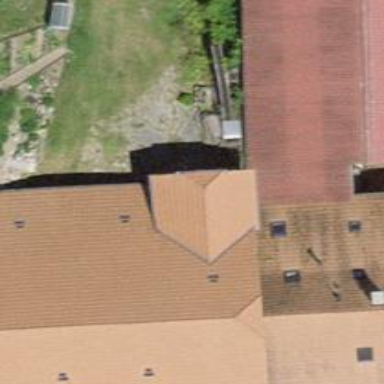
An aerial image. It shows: Farm building.